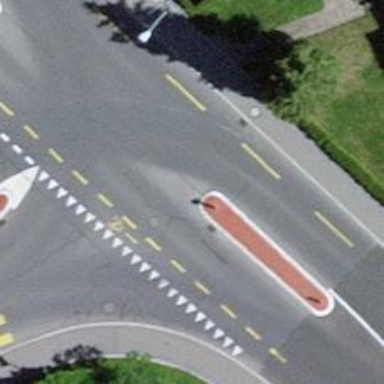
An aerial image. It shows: Secondary road with designated cycle lane.